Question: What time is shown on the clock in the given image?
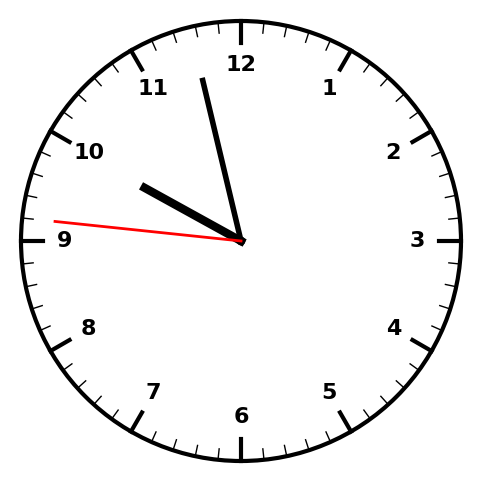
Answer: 09:57:46